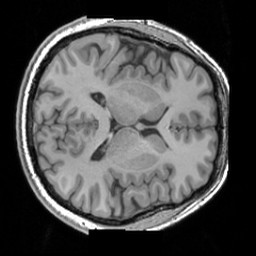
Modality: T1w
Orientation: axial
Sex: male
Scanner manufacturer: siemens
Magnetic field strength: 3 T
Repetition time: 1.63 s
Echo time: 0.00311 s